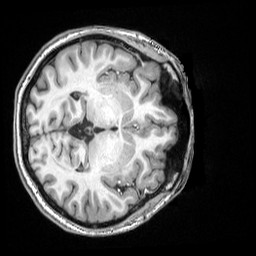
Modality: T1w
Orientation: axial
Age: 21
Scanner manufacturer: siemens
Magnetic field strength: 3 T
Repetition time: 2.5 s
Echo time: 0.00343 s